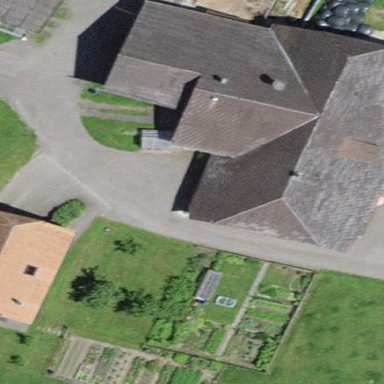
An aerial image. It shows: Farmyard area.